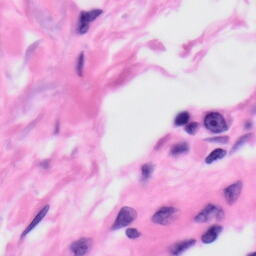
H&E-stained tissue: Skin